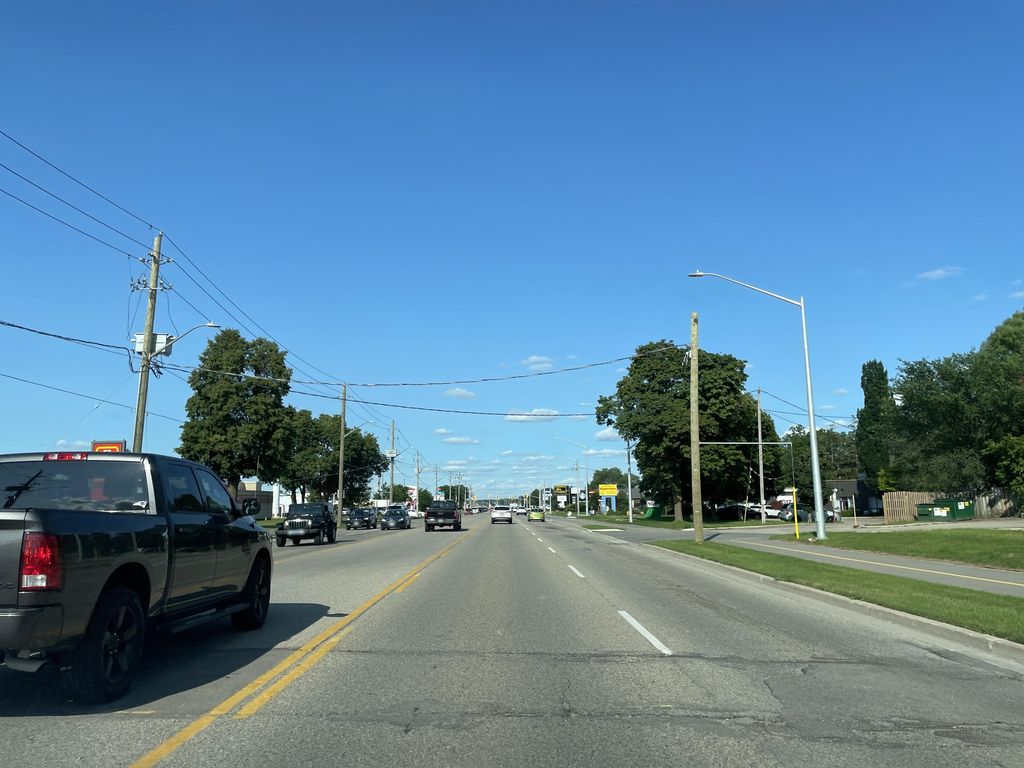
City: kitchener-waterloo